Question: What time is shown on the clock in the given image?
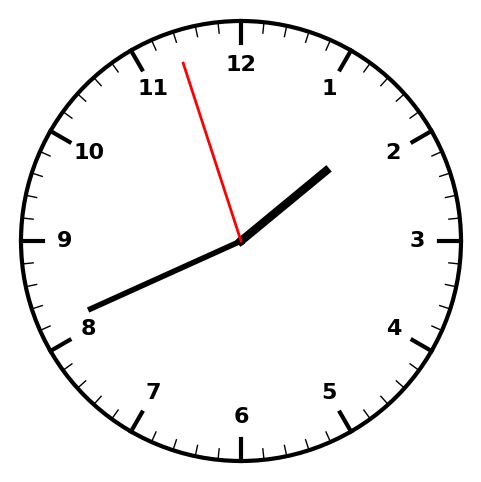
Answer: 01:40:57